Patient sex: F
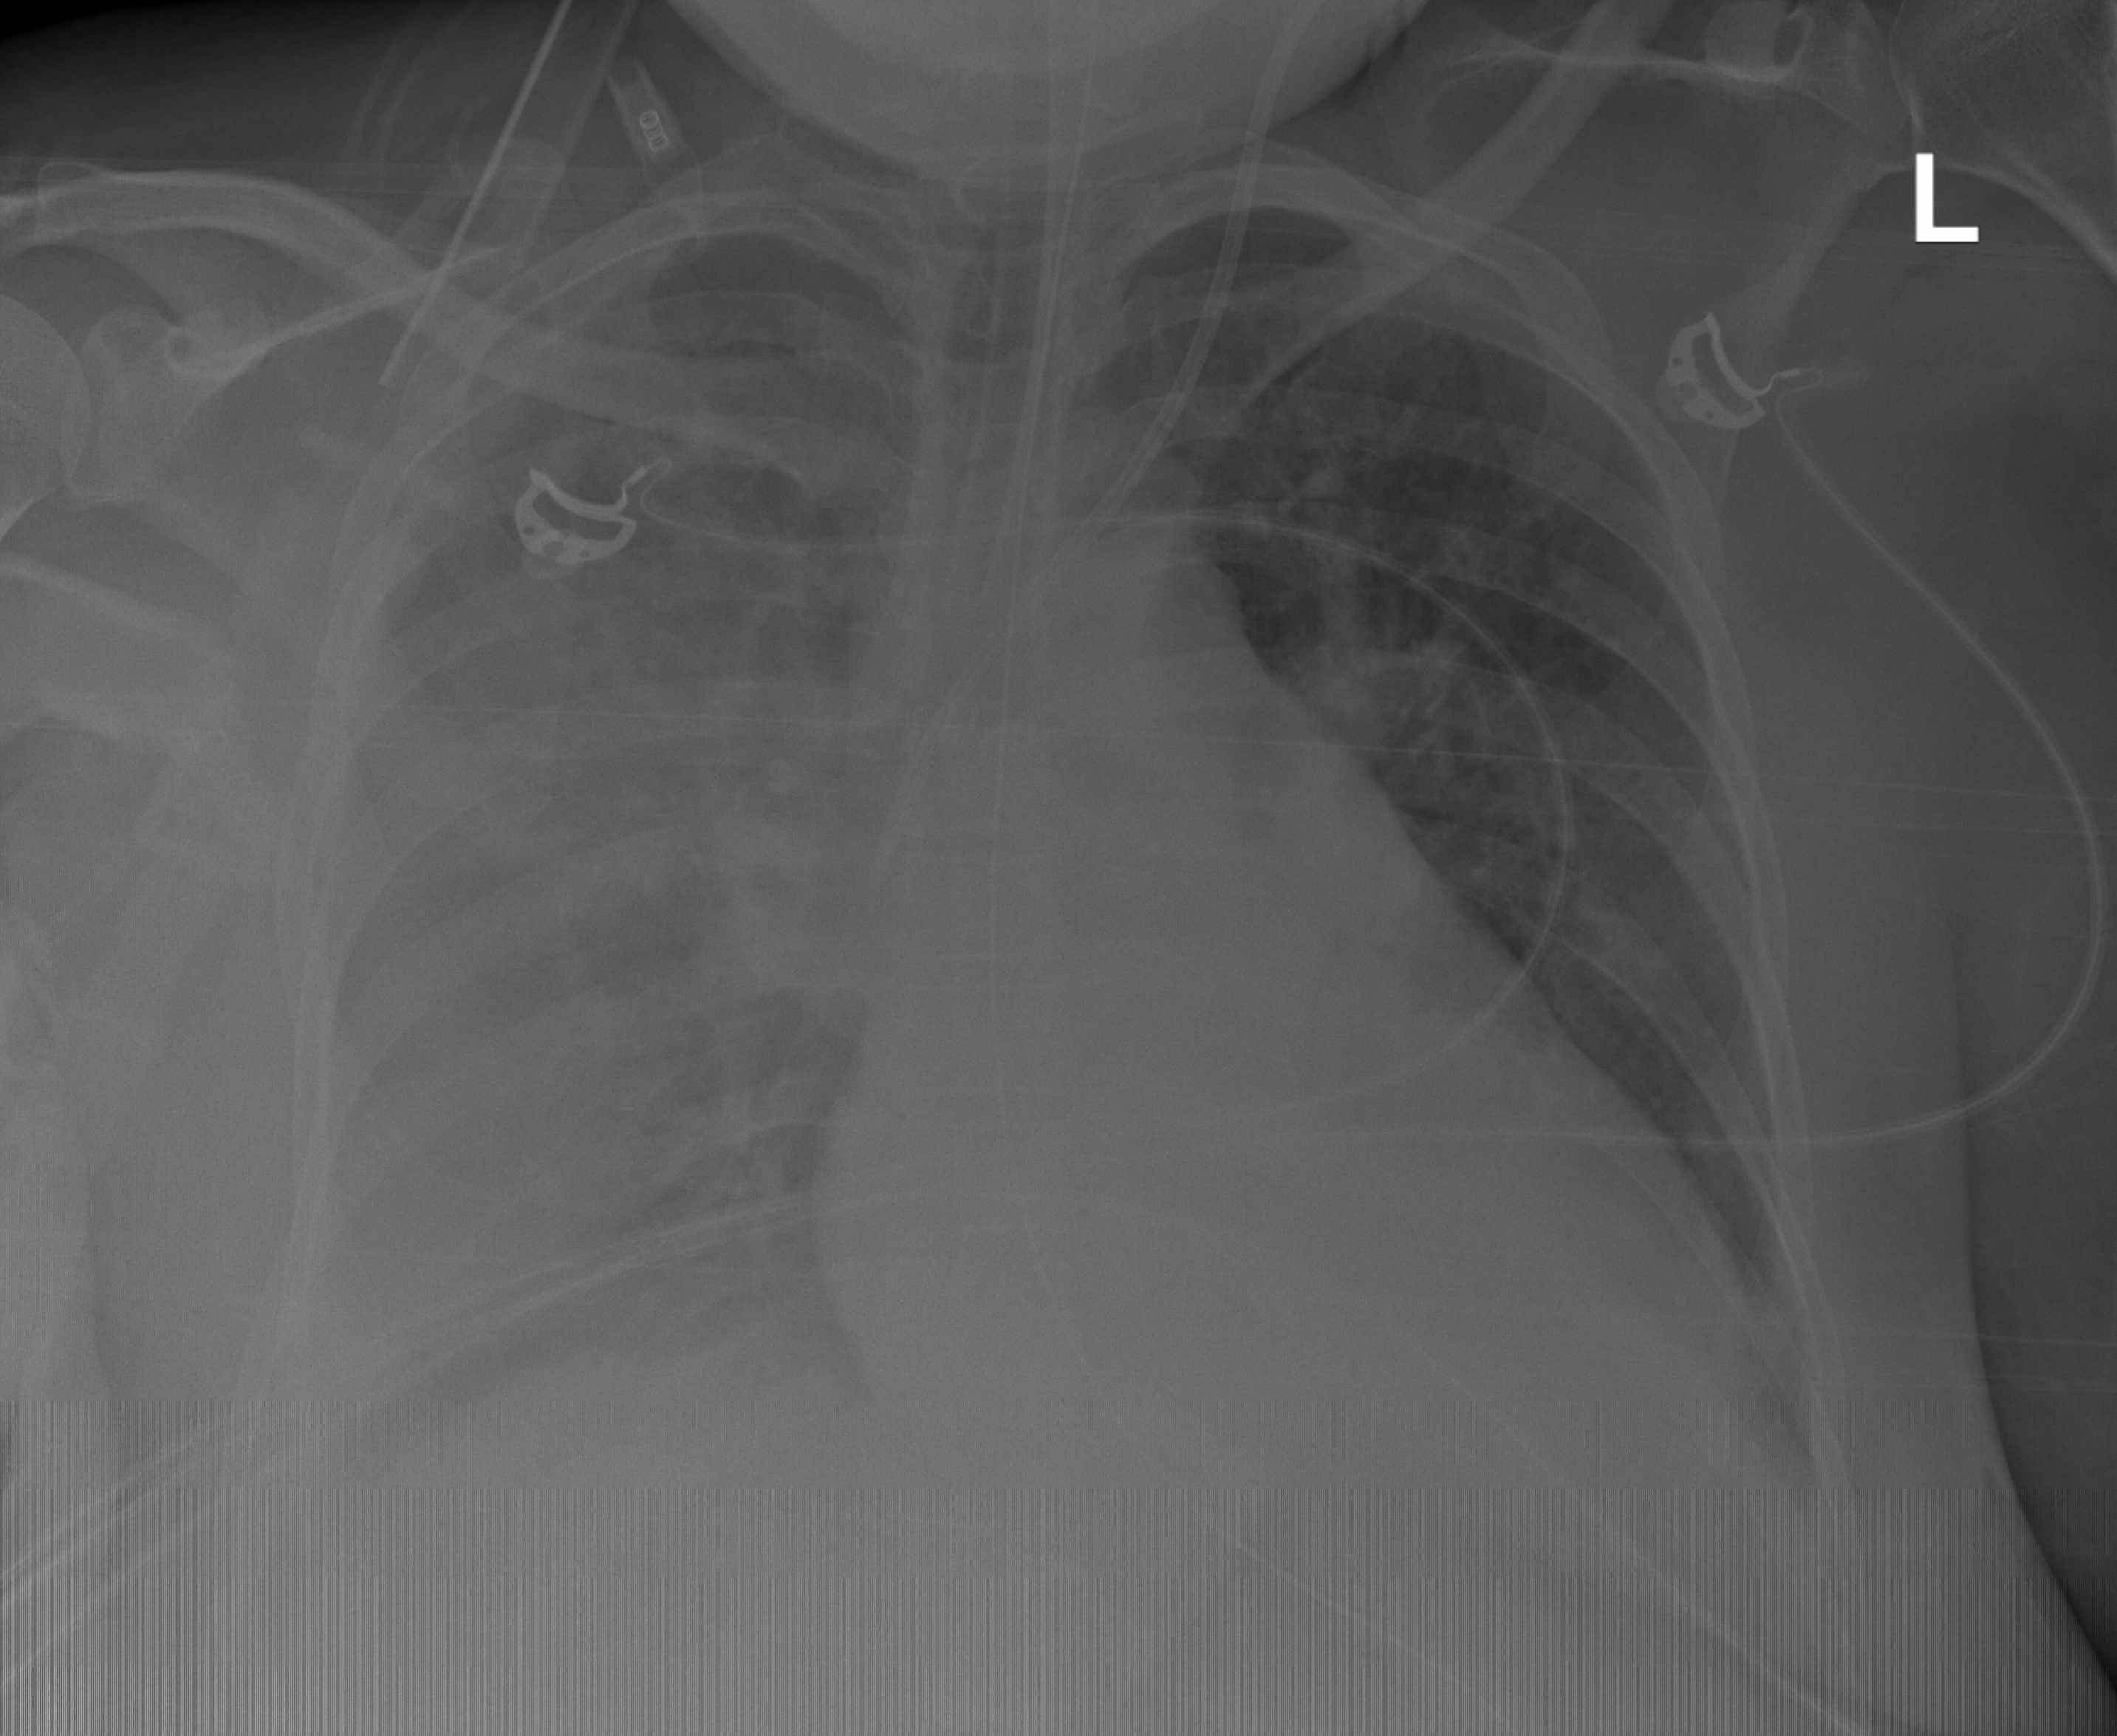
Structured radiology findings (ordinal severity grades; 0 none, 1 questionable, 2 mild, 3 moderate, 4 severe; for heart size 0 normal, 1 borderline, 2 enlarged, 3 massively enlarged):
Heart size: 2
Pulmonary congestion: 0
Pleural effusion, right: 3
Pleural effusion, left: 2
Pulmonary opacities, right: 3
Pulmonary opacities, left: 0
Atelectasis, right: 3
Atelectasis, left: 2